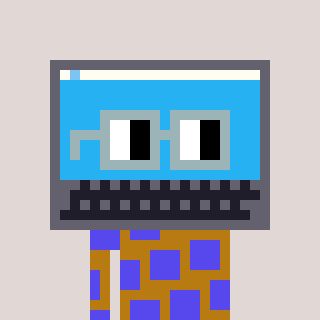
a pixel art character with square dark gray glasses, a laptop-shaped head and a gold-colored body on a warm background